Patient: sex F, age 59
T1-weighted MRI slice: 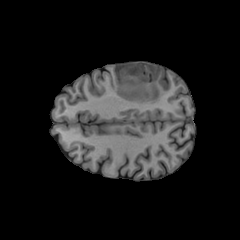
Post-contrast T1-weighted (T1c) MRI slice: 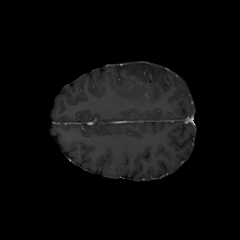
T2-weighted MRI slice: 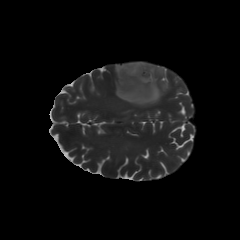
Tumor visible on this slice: yes
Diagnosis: Astrocytoma, IDH-mutant
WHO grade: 3